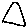
Label: triangle